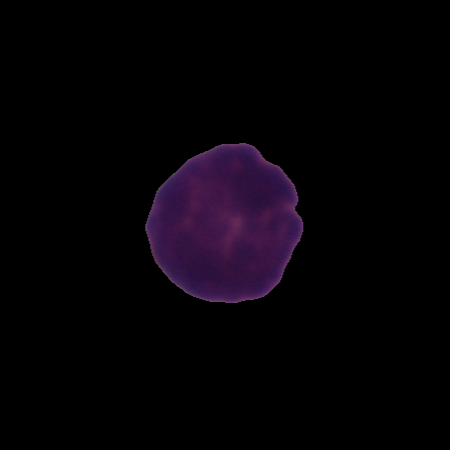
Label: healthy